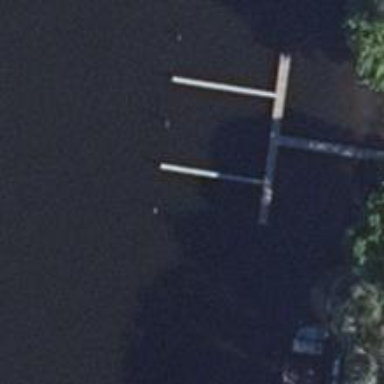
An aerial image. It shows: Man-made pier.